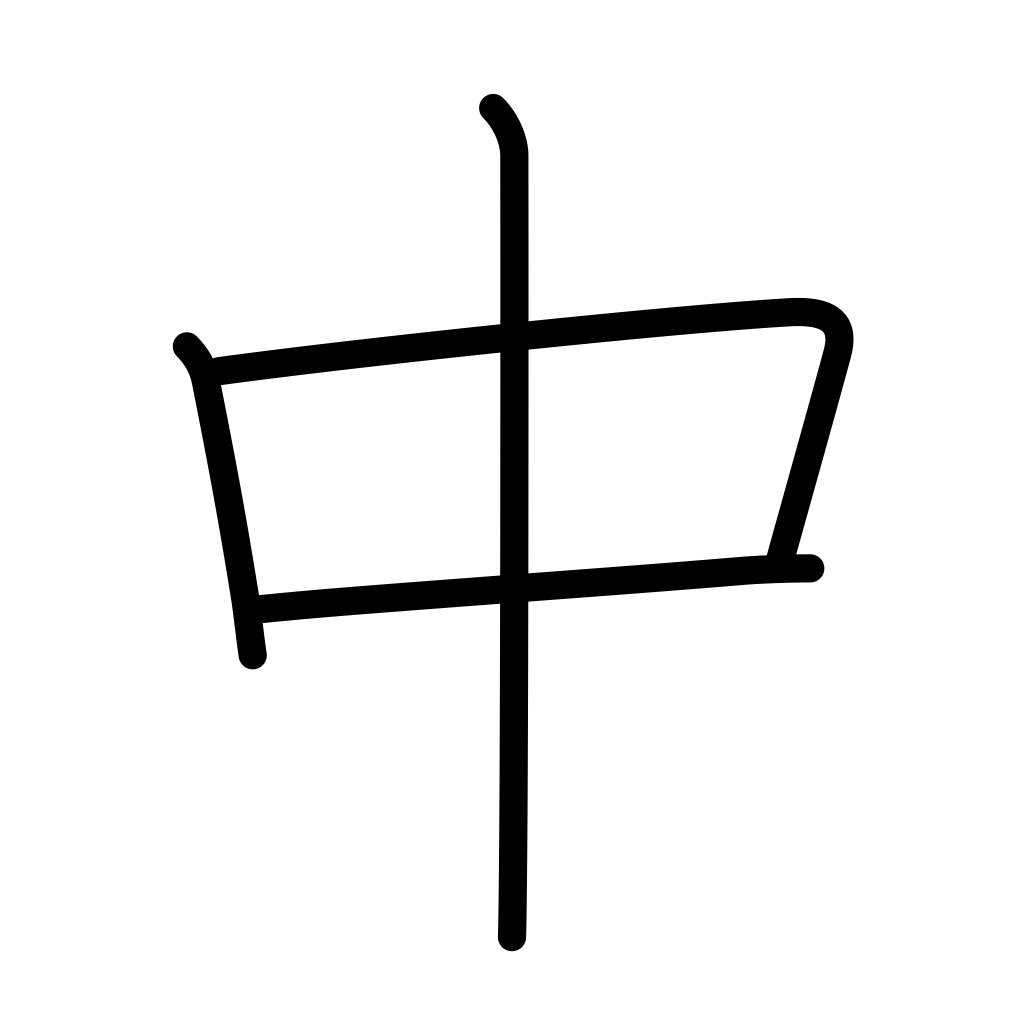
Meaning: in, inside, middle, mean, center